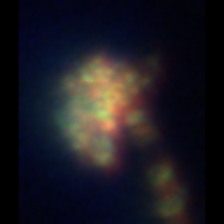
Taxon: Unknown_detritus
Group: Unknown